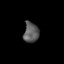
Tissue: lung
Cell type: Epithelial cells
Senescence score: 0.2077
Nuclear area (px): 297
Mean DAPI intensity: 92.778